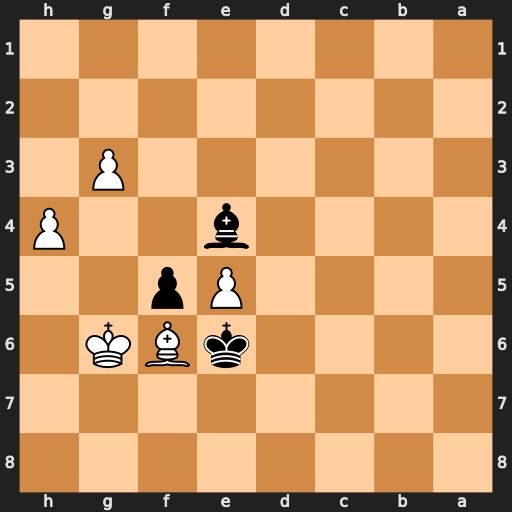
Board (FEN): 8/8/4kBK1/4Pp2/4b2P/6P1/8/8
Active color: b
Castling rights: -
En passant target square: -
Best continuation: f4+ Kg5 f3 Kf4 f2